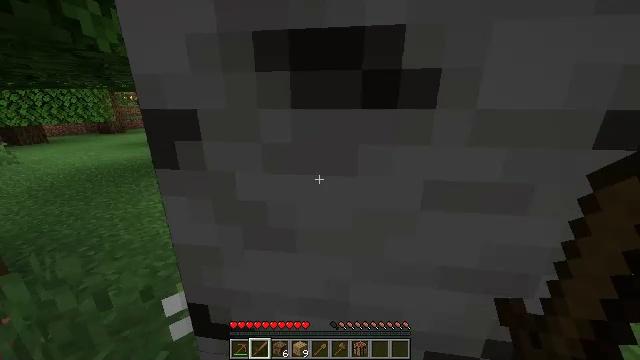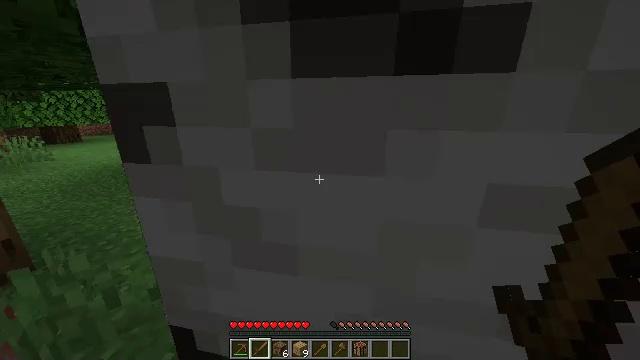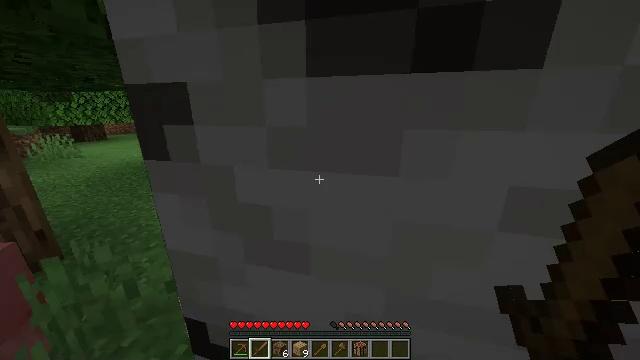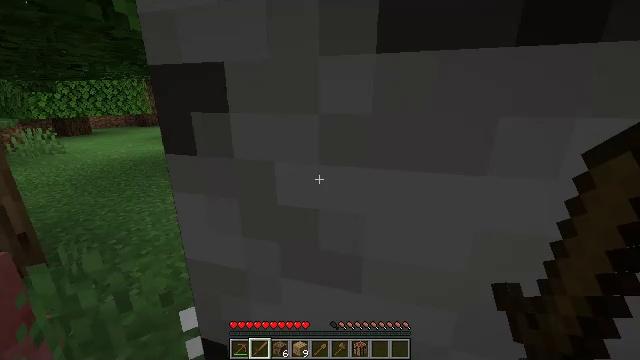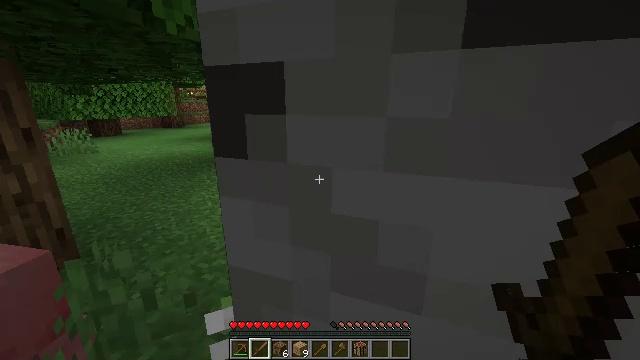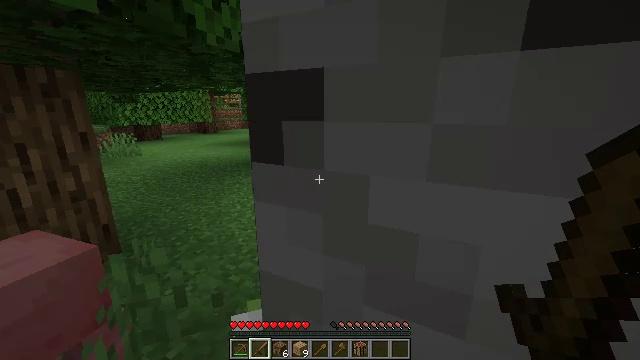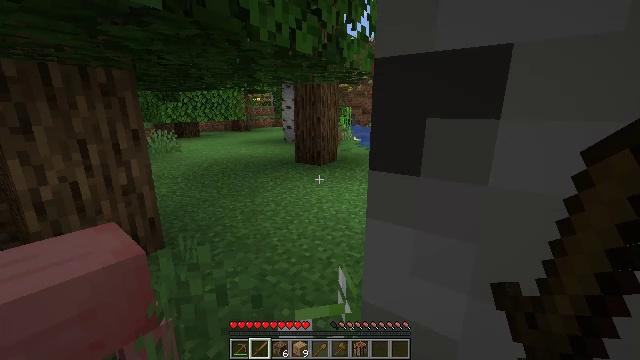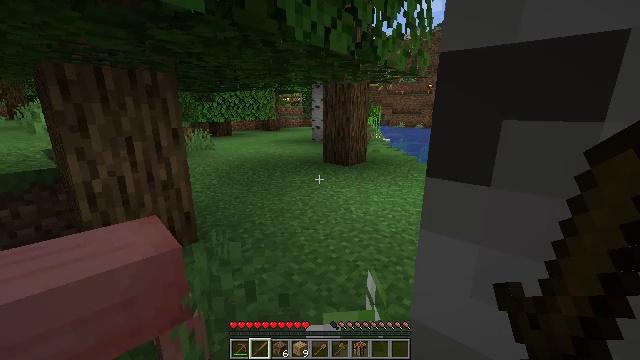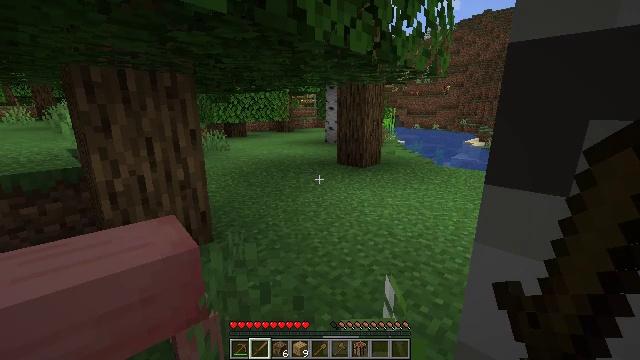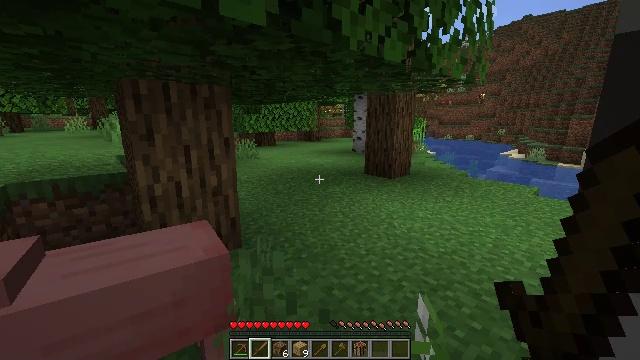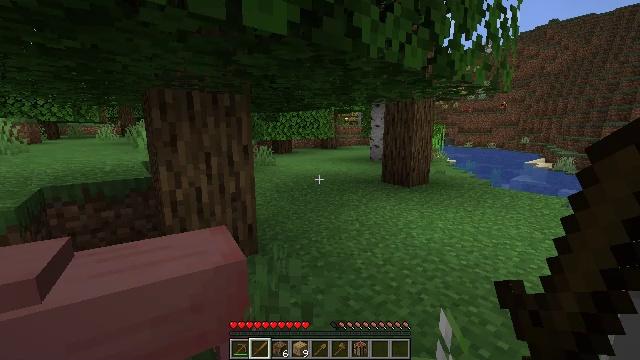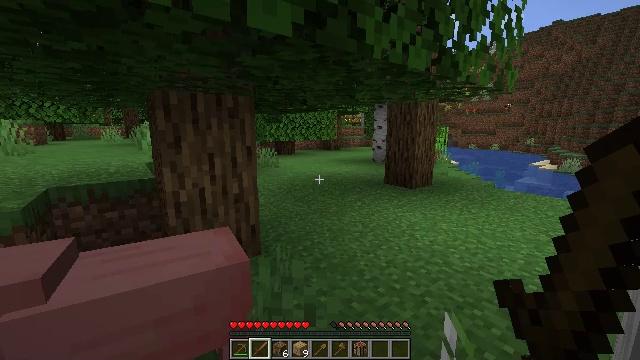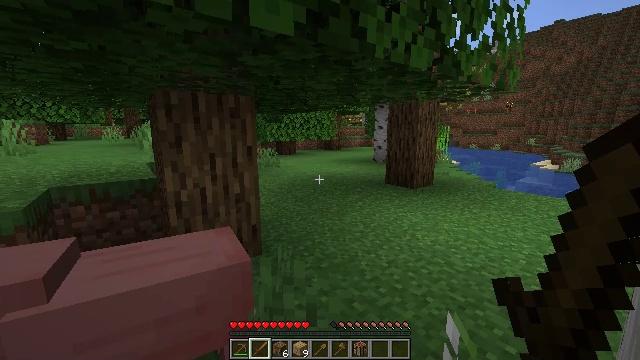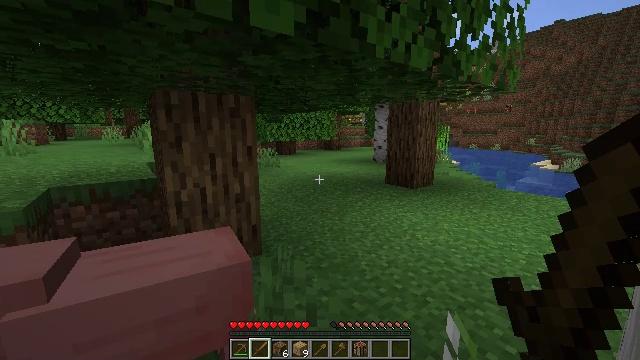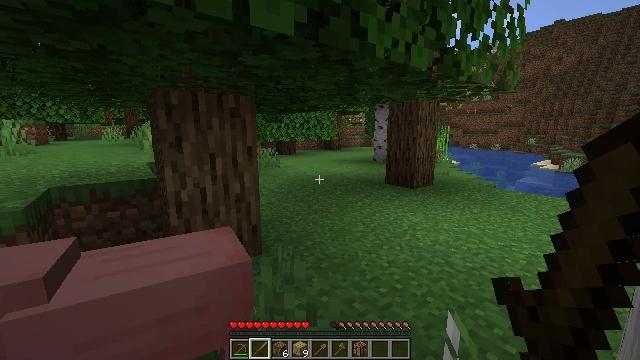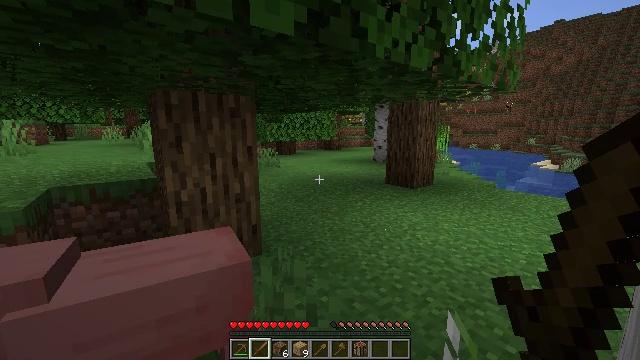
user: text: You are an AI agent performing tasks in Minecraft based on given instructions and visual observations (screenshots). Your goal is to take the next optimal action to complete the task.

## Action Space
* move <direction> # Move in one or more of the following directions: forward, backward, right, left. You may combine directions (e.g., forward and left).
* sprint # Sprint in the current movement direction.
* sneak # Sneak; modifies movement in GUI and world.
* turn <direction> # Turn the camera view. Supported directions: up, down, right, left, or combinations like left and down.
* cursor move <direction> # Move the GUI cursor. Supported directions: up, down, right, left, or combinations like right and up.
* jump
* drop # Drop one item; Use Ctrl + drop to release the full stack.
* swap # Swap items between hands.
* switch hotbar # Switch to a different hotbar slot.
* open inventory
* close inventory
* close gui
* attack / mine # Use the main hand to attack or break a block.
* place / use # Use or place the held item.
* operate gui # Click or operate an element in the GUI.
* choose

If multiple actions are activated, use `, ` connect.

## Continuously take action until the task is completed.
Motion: motion action
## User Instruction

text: Attack the ground to gather dirt.
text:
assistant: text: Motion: move forward, sprint, turn left
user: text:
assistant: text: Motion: move forward, sprint, turn left
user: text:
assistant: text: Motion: move forward, sprint, turn left
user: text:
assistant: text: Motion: move forward, sprint, turn left
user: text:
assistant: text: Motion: move forward, sprint, turn left and up
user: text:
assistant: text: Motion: move forward, sprint, turn left
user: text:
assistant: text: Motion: turn left
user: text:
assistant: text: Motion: turn left
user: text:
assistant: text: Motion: turn left and up
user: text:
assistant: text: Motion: turn left and up
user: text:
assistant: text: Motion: no_op
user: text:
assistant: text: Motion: no_op
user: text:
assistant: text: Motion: no_op
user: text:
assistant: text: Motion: no_op
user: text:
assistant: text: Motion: no_op
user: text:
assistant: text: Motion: no_op
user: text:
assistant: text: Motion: move forward, sprint, turn right
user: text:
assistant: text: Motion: move forward, sprint, turn right
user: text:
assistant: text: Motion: move forward, sprint, turn right
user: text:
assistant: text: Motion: move forward, sprint, turn right
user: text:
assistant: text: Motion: move forward, sprint, turn right
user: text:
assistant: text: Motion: move forward, sprint, turn right
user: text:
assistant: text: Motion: move forward, sprint, turn right
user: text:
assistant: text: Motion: move forward, sprint, turn right
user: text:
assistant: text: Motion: move forward, sprint
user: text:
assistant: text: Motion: move forward, sprint
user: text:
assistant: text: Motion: move forward, sprint
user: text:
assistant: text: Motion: move forward, sprint
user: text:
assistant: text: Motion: move forward, sprint
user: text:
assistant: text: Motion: move forward, sprint